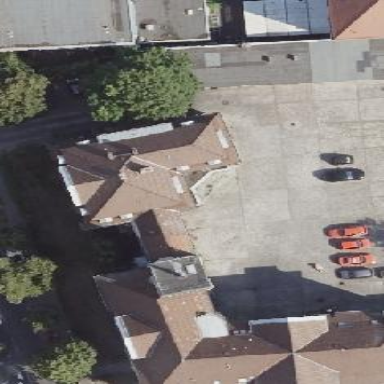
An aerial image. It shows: Apartment building with gabled roof made of roof tiles.